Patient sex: F
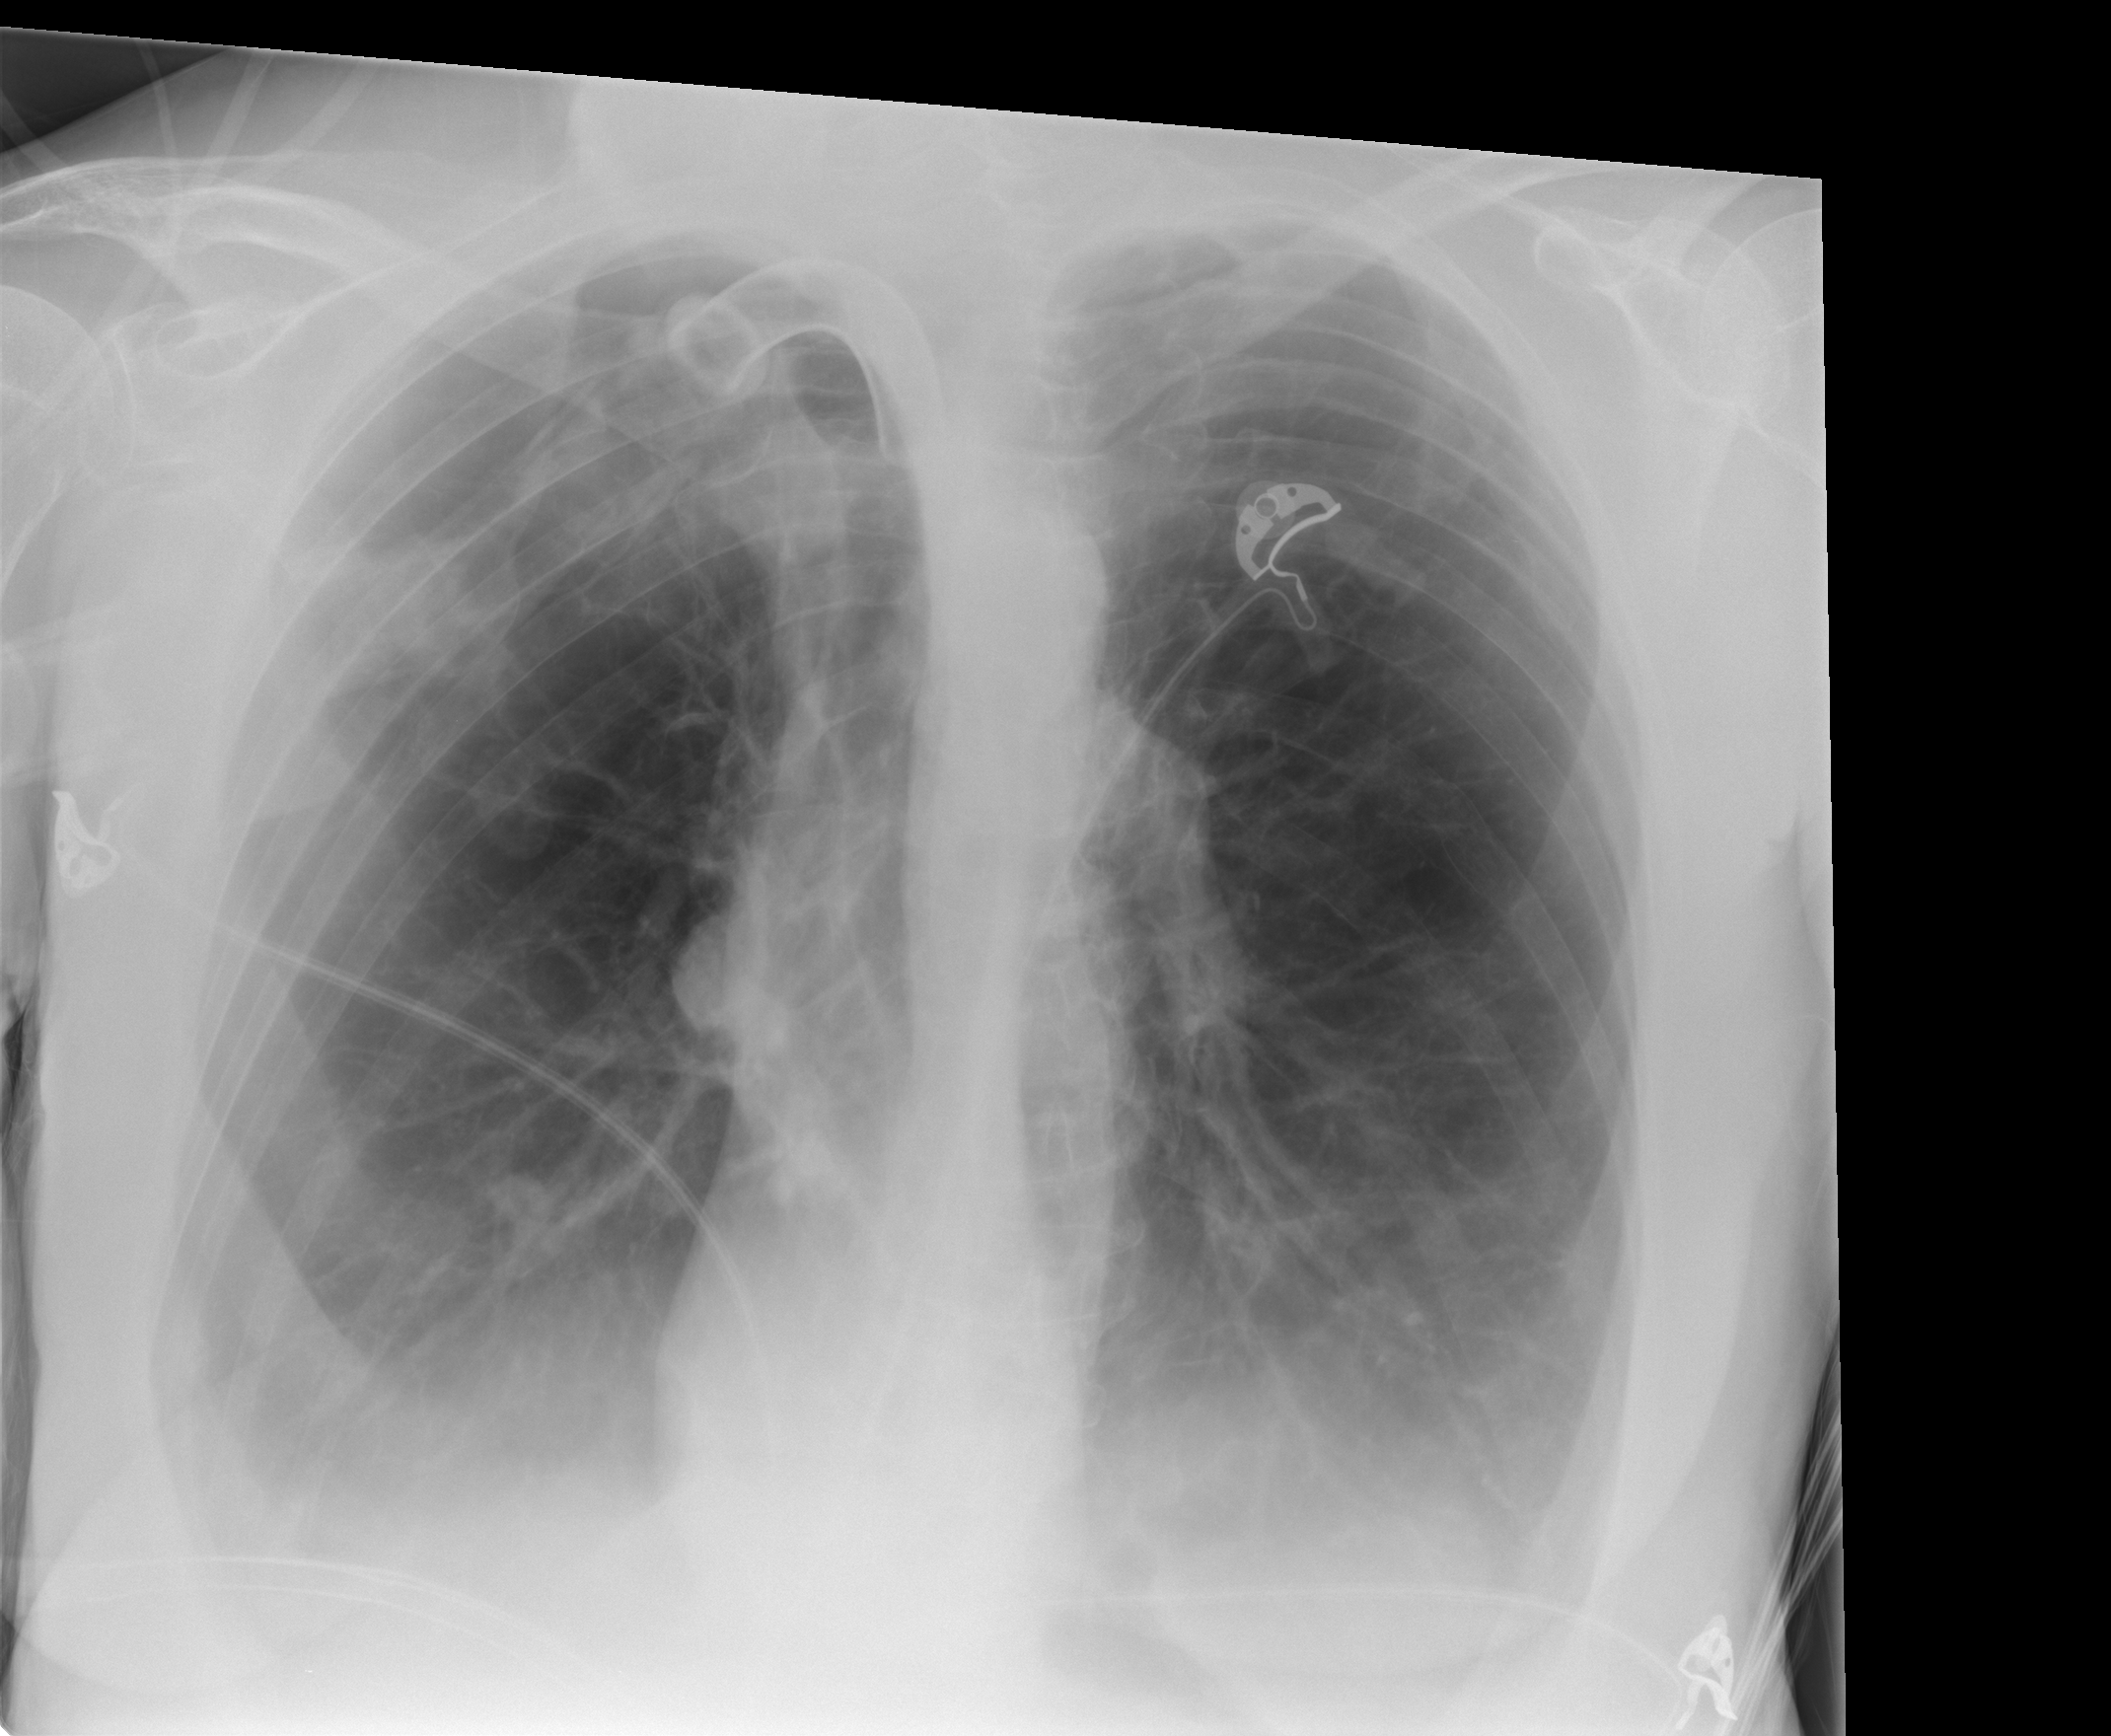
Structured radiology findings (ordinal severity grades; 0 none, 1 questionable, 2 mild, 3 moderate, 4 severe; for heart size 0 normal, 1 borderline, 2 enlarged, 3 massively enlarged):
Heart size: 0
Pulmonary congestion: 0
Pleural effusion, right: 1
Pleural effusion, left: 1
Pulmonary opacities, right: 0
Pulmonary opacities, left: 0
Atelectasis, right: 0
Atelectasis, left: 0